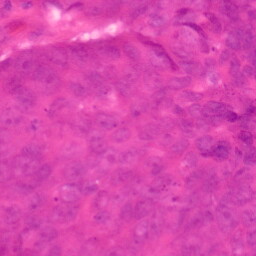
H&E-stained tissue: Colon